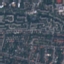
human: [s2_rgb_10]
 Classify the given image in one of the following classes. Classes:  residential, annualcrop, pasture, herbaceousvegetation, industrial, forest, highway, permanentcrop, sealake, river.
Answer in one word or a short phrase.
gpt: Residential